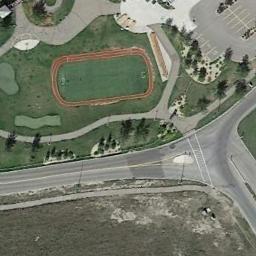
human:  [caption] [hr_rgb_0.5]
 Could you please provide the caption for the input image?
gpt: The track and field are built on the lawn, Next to the parking lot and the road .

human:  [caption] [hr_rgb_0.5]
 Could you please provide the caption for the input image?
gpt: The shape of the track is almost rectangular .

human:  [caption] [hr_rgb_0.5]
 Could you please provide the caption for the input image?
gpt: The ground track field is on a lawn and a parking lot is next to the ground track field .

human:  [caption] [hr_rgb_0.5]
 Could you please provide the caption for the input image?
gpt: There are many trees near the ground track field .

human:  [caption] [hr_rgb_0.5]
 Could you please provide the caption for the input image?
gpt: The ground track field with a red track beside a path .